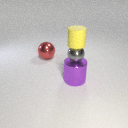
small gray metal sphere below small yellow rubber cylinder